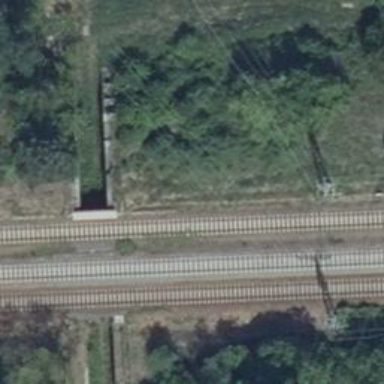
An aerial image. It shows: Bridge over electrified railway with contact line.